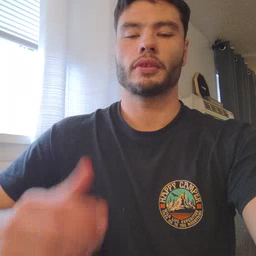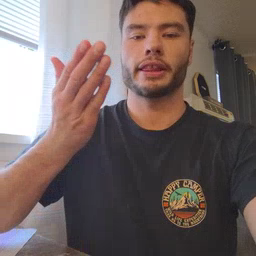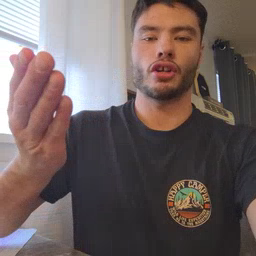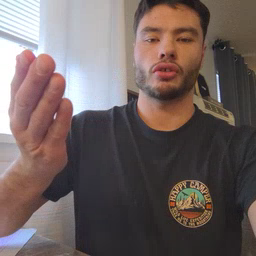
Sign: there